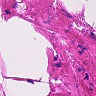
Metastatic tissue present: no